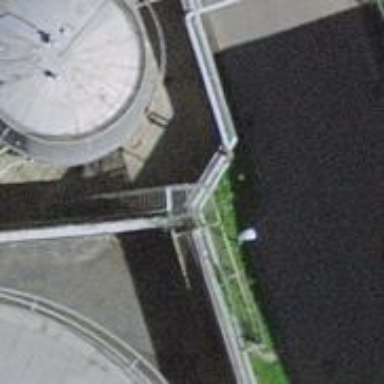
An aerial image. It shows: Building with storage tank.